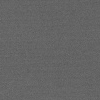
Atmospheric dust classification: dusty